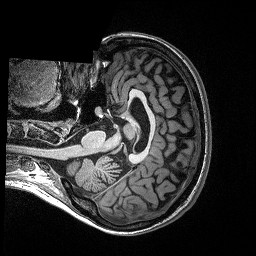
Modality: T1w
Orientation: axial
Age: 24
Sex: female
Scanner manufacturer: siemens
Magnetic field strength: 3 T
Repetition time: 2.4 s
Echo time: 0.03 s